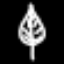
Label: leaf